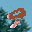
Label: 9